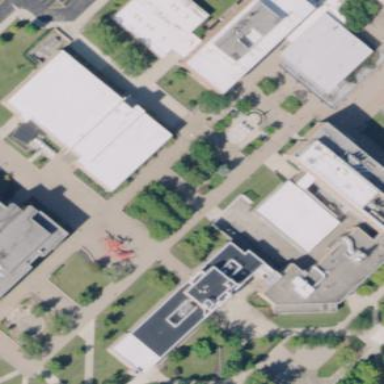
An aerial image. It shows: University building.